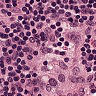
Metastatic tissue present: no